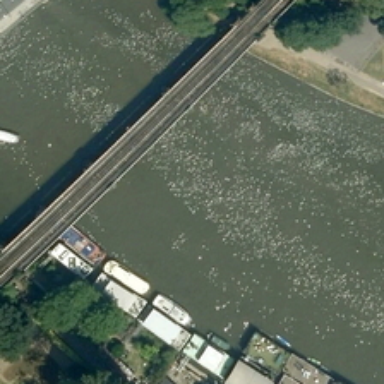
A bridge is on a river with some green trees in two sides of it .